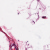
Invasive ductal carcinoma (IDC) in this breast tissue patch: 0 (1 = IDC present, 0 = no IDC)